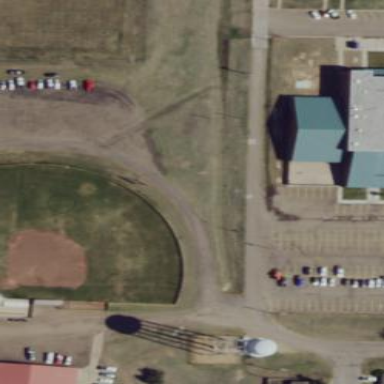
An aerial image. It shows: Softball pitch for leisure and sport activities.